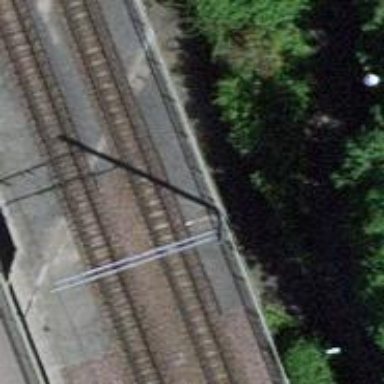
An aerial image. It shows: Tram railway with one track and electrified by contact line.